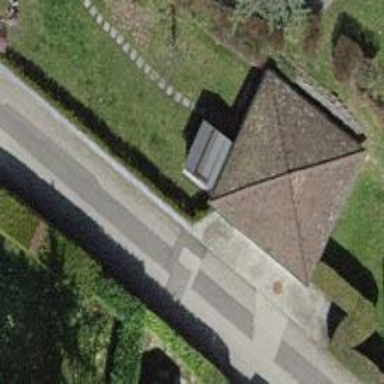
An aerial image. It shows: Garage.